Modality: CBCT
Slice 55 of 83
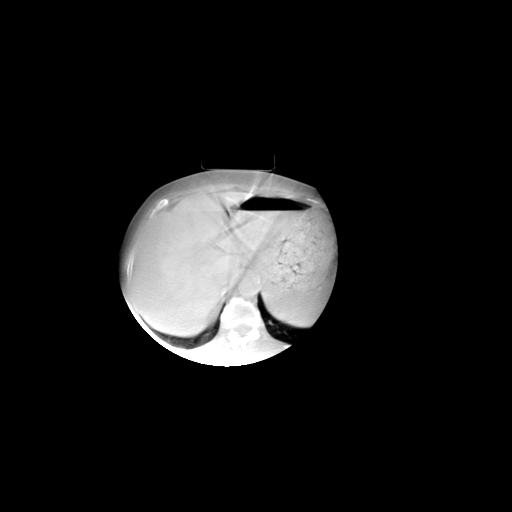